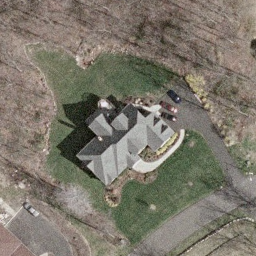
Label: residential